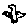
Label: bird